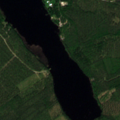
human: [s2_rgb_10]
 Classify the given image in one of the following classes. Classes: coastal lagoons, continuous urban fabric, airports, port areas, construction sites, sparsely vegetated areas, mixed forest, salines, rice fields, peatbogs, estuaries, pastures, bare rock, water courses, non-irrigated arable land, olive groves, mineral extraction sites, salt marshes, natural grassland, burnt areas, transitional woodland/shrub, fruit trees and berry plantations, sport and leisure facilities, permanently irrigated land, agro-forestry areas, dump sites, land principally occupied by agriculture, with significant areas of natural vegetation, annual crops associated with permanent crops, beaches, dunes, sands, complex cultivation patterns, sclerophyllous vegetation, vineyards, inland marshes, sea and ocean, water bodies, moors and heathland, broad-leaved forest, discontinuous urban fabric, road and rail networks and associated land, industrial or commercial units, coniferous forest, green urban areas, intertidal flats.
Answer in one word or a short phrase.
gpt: coniferous forest, mixed forest, transitional woodland/shrub, water bodies